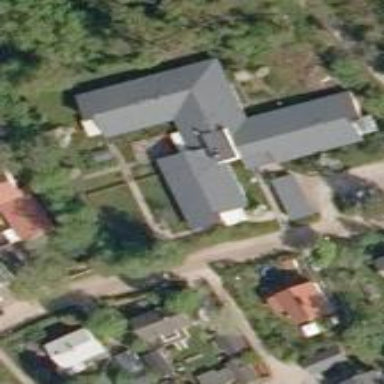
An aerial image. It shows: Nursing home.